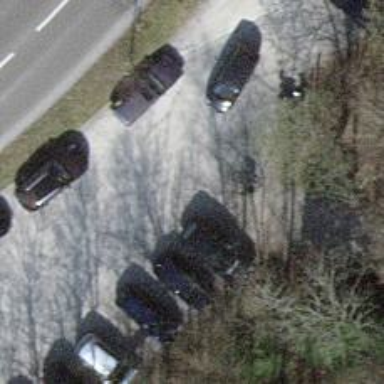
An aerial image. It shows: Compacted parking aisle as service road.